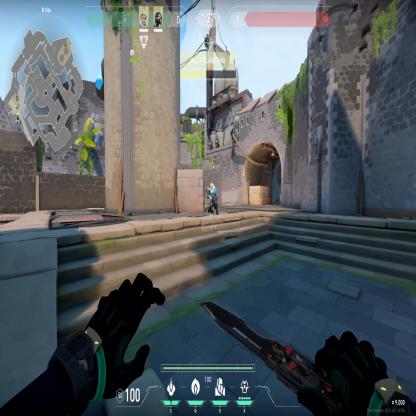
Label: teammate